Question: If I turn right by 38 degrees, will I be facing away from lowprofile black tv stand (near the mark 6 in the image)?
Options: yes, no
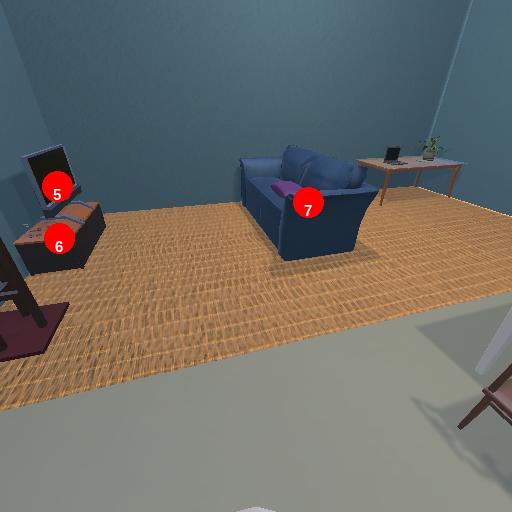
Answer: yes